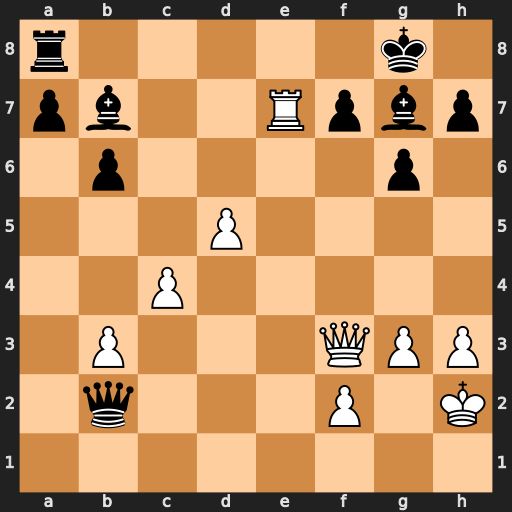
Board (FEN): r5k1/pb2Rpbp/1p4p1/3P4/2P5/1P3QPP/1q3P1K/8
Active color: w
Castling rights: -
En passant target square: -
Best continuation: Qxf7+ Kh8 Re8+ Rxe8 Qxe8+ Bf8 Qxf8#